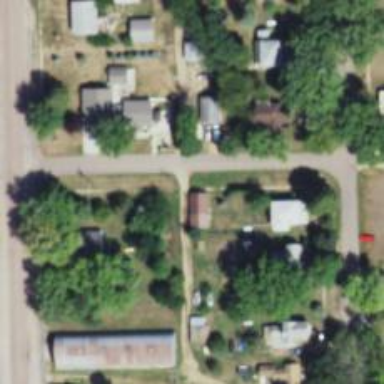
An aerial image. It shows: Alley classified as service road.